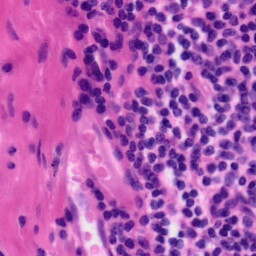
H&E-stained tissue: Tonsil